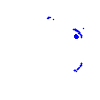
Particle: pion